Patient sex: M
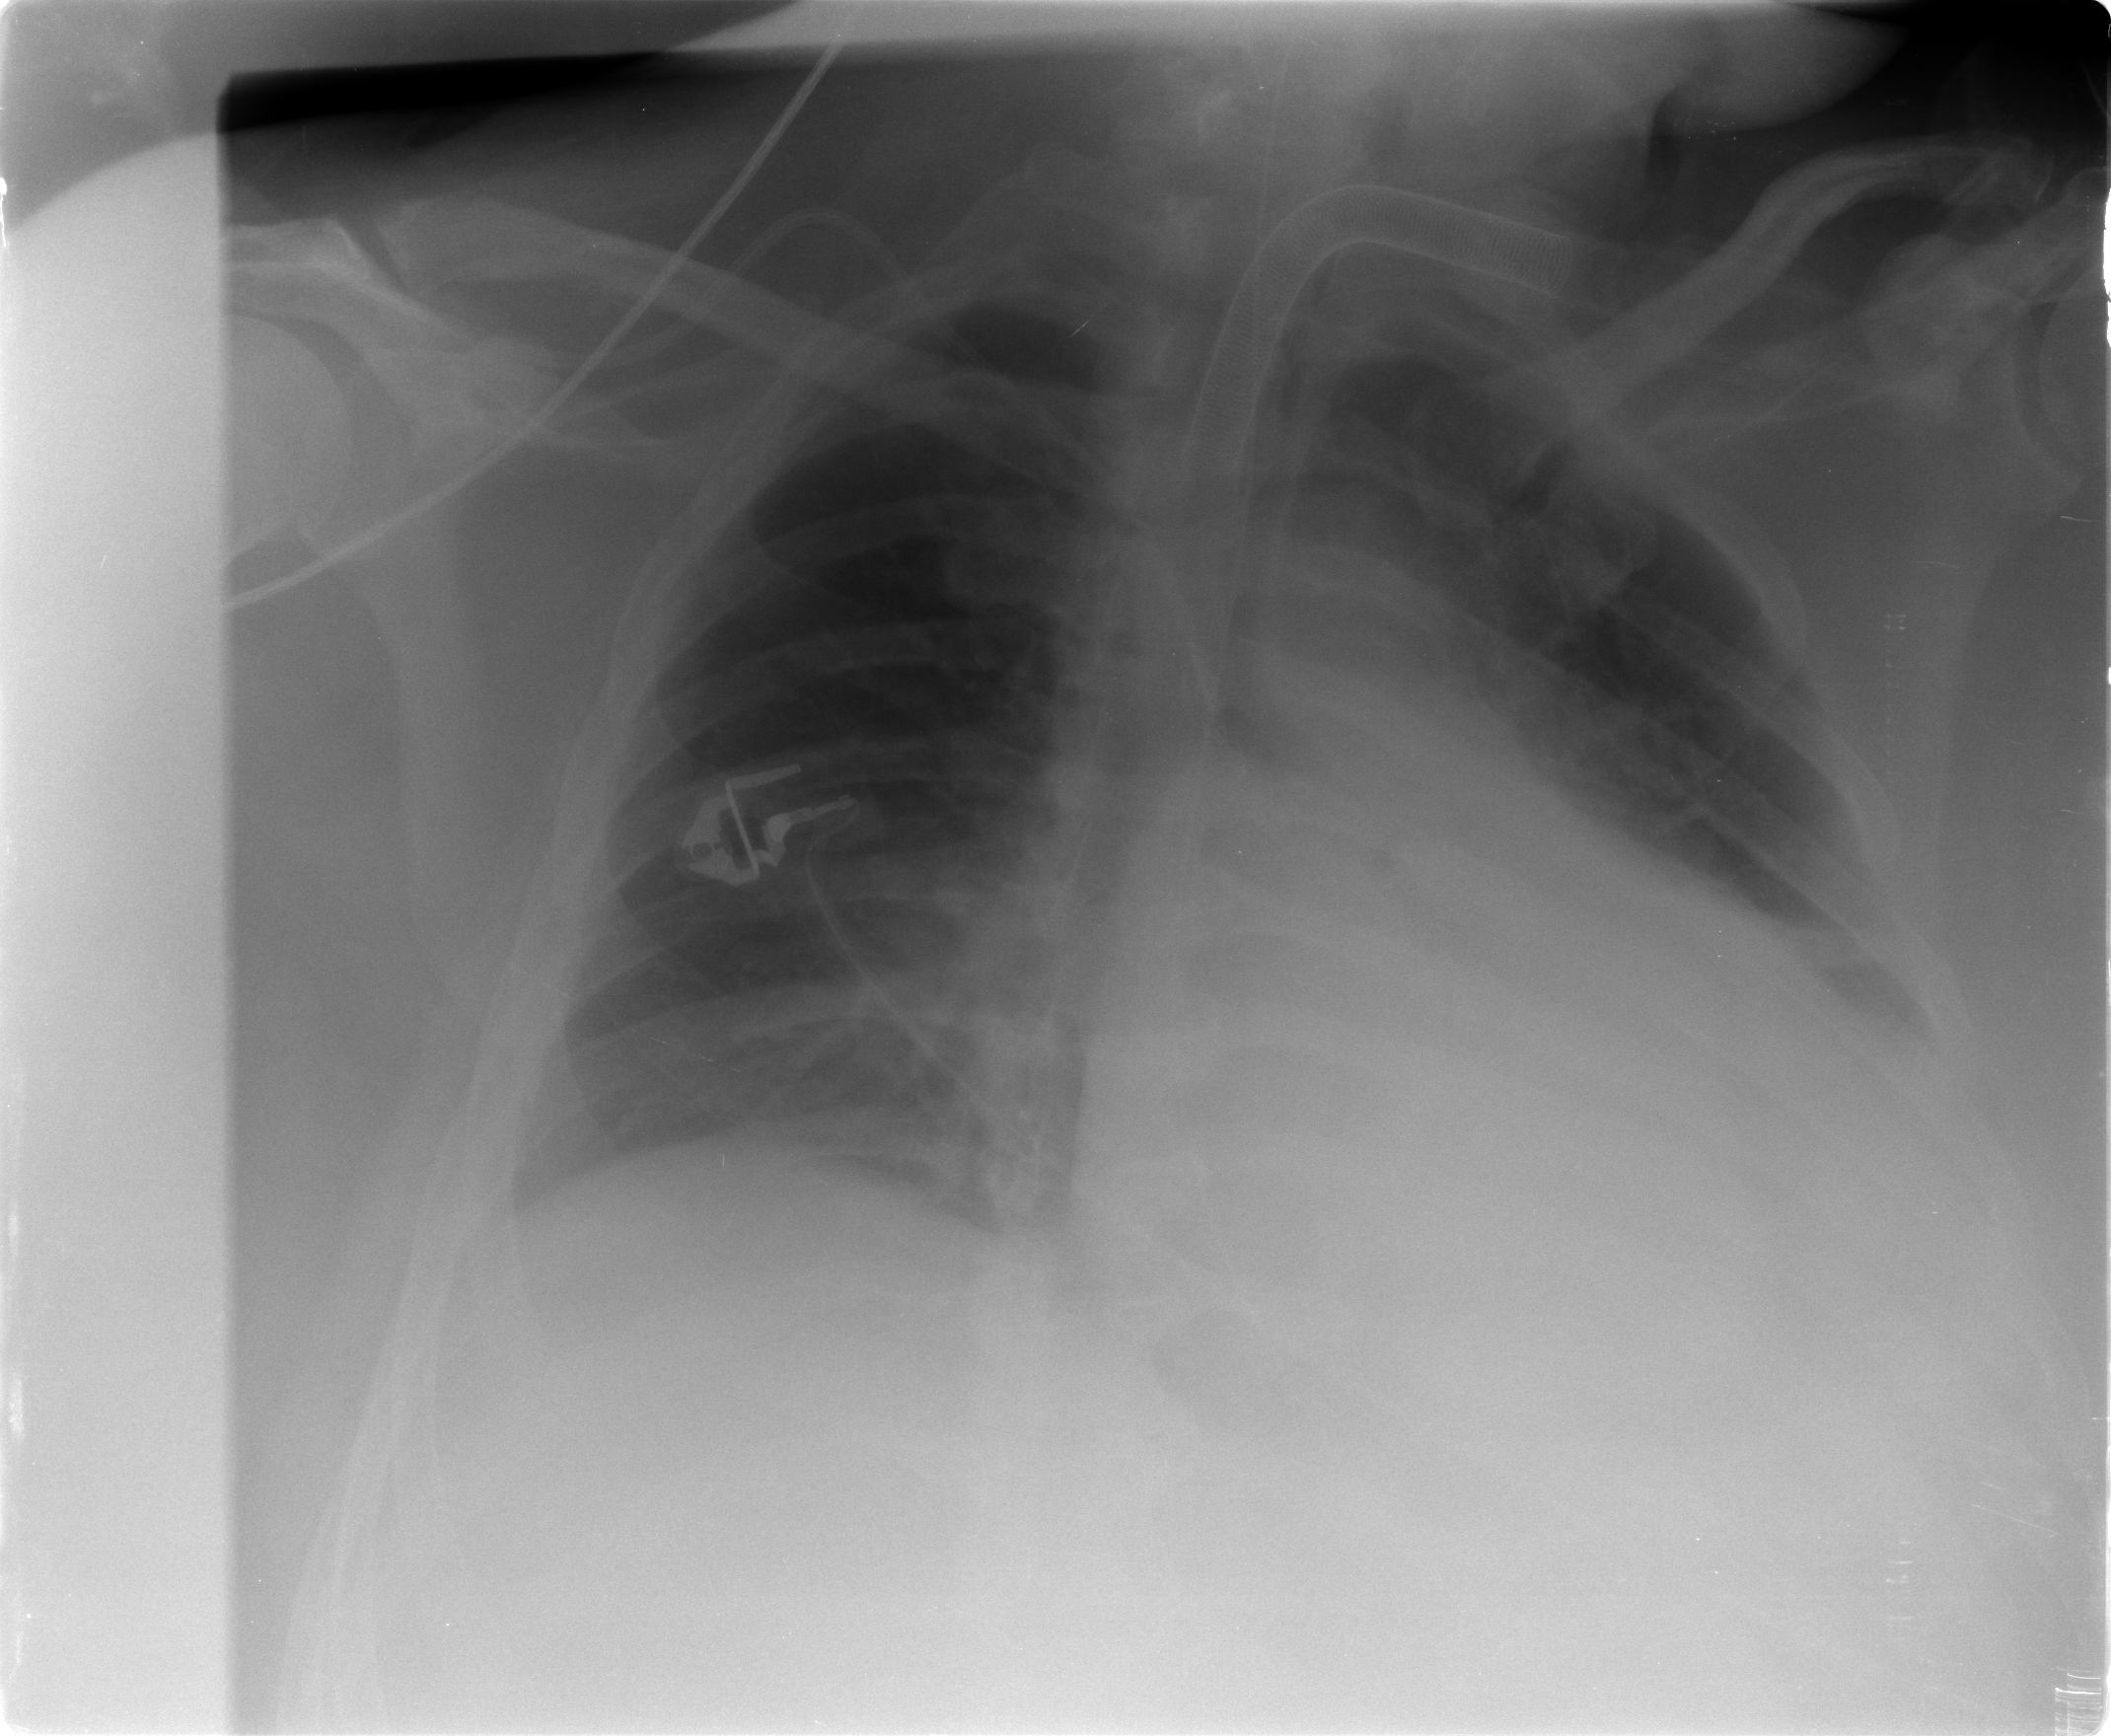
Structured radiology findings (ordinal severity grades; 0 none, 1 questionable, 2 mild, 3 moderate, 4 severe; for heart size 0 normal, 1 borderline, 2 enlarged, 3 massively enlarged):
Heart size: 2
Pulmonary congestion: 2
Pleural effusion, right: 1
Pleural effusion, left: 2
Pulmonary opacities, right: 2
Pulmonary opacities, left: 1
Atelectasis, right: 2
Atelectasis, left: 2